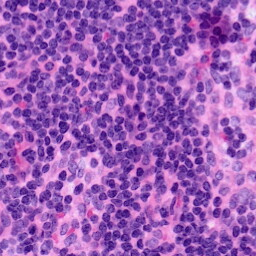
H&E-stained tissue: LymphNode